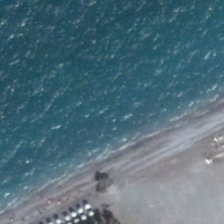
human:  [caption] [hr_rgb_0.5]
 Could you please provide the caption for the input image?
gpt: on one side of the beach is a vast ocean .

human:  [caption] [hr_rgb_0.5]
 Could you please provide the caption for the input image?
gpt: on the beach there are several white yachts .

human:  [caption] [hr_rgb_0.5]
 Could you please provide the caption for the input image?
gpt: on one side of the beach is a vast ocean .

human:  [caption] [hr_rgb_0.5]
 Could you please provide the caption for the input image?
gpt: on the beach there are several white yachts .

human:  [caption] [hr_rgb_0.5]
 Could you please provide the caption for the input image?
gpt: on the beach there are several white yachts .